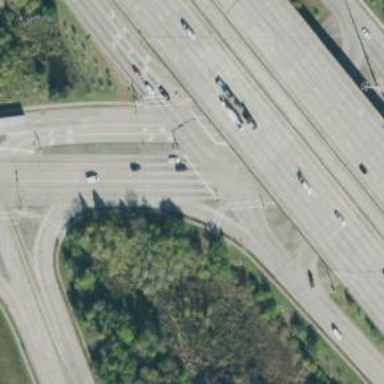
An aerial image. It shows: Secondary link road.